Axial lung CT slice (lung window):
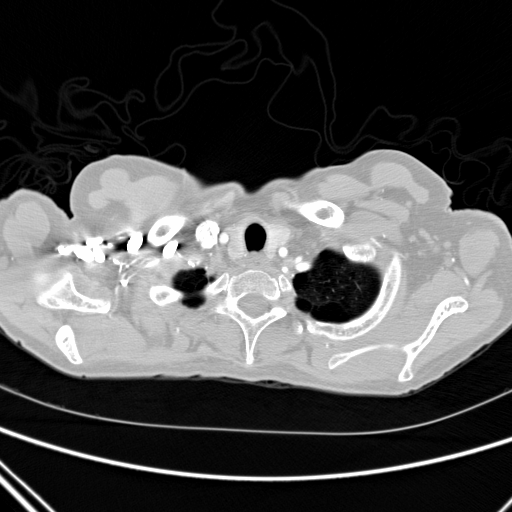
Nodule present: no